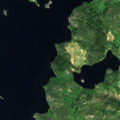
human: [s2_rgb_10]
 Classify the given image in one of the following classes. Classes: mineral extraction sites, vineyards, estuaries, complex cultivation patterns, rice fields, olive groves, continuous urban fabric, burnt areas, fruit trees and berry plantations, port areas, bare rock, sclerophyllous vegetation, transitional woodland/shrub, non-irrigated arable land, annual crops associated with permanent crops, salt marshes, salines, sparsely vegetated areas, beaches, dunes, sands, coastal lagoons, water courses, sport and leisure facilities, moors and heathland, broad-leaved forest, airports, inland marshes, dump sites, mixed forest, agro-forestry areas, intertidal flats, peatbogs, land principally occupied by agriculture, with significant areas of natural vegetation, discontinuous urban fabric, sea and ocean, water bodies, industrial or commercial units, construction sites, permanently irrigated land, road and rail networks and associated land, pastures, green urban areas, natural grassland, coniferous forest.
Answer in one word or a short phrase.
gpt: coniferous forest, mixed forest, water bodies